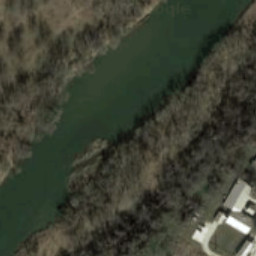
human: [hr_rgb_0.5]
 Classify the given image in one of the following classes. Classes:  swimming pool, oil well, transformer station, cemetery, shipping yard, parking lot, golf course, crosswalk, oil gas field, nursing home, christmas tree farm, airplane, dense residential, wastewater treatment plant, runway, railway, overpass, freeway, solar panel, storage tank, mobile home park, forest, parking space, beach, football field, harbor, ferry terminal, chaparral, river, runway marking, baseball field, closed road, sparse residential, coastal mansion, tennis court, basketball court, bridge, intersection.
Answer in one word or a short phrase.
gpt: river